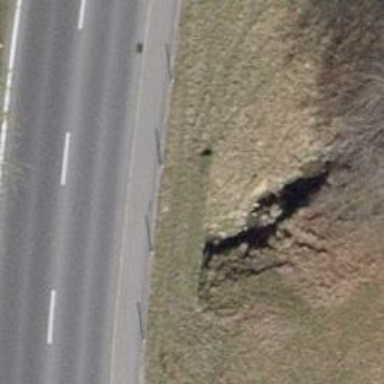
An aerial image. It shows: Culvert tunnel.